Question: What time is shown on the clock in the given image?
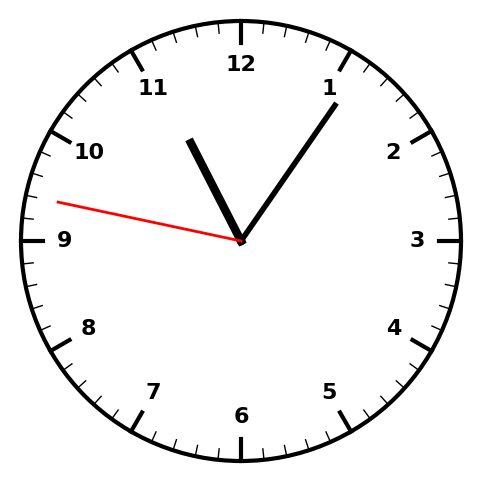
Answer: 11:05:47